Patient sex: M
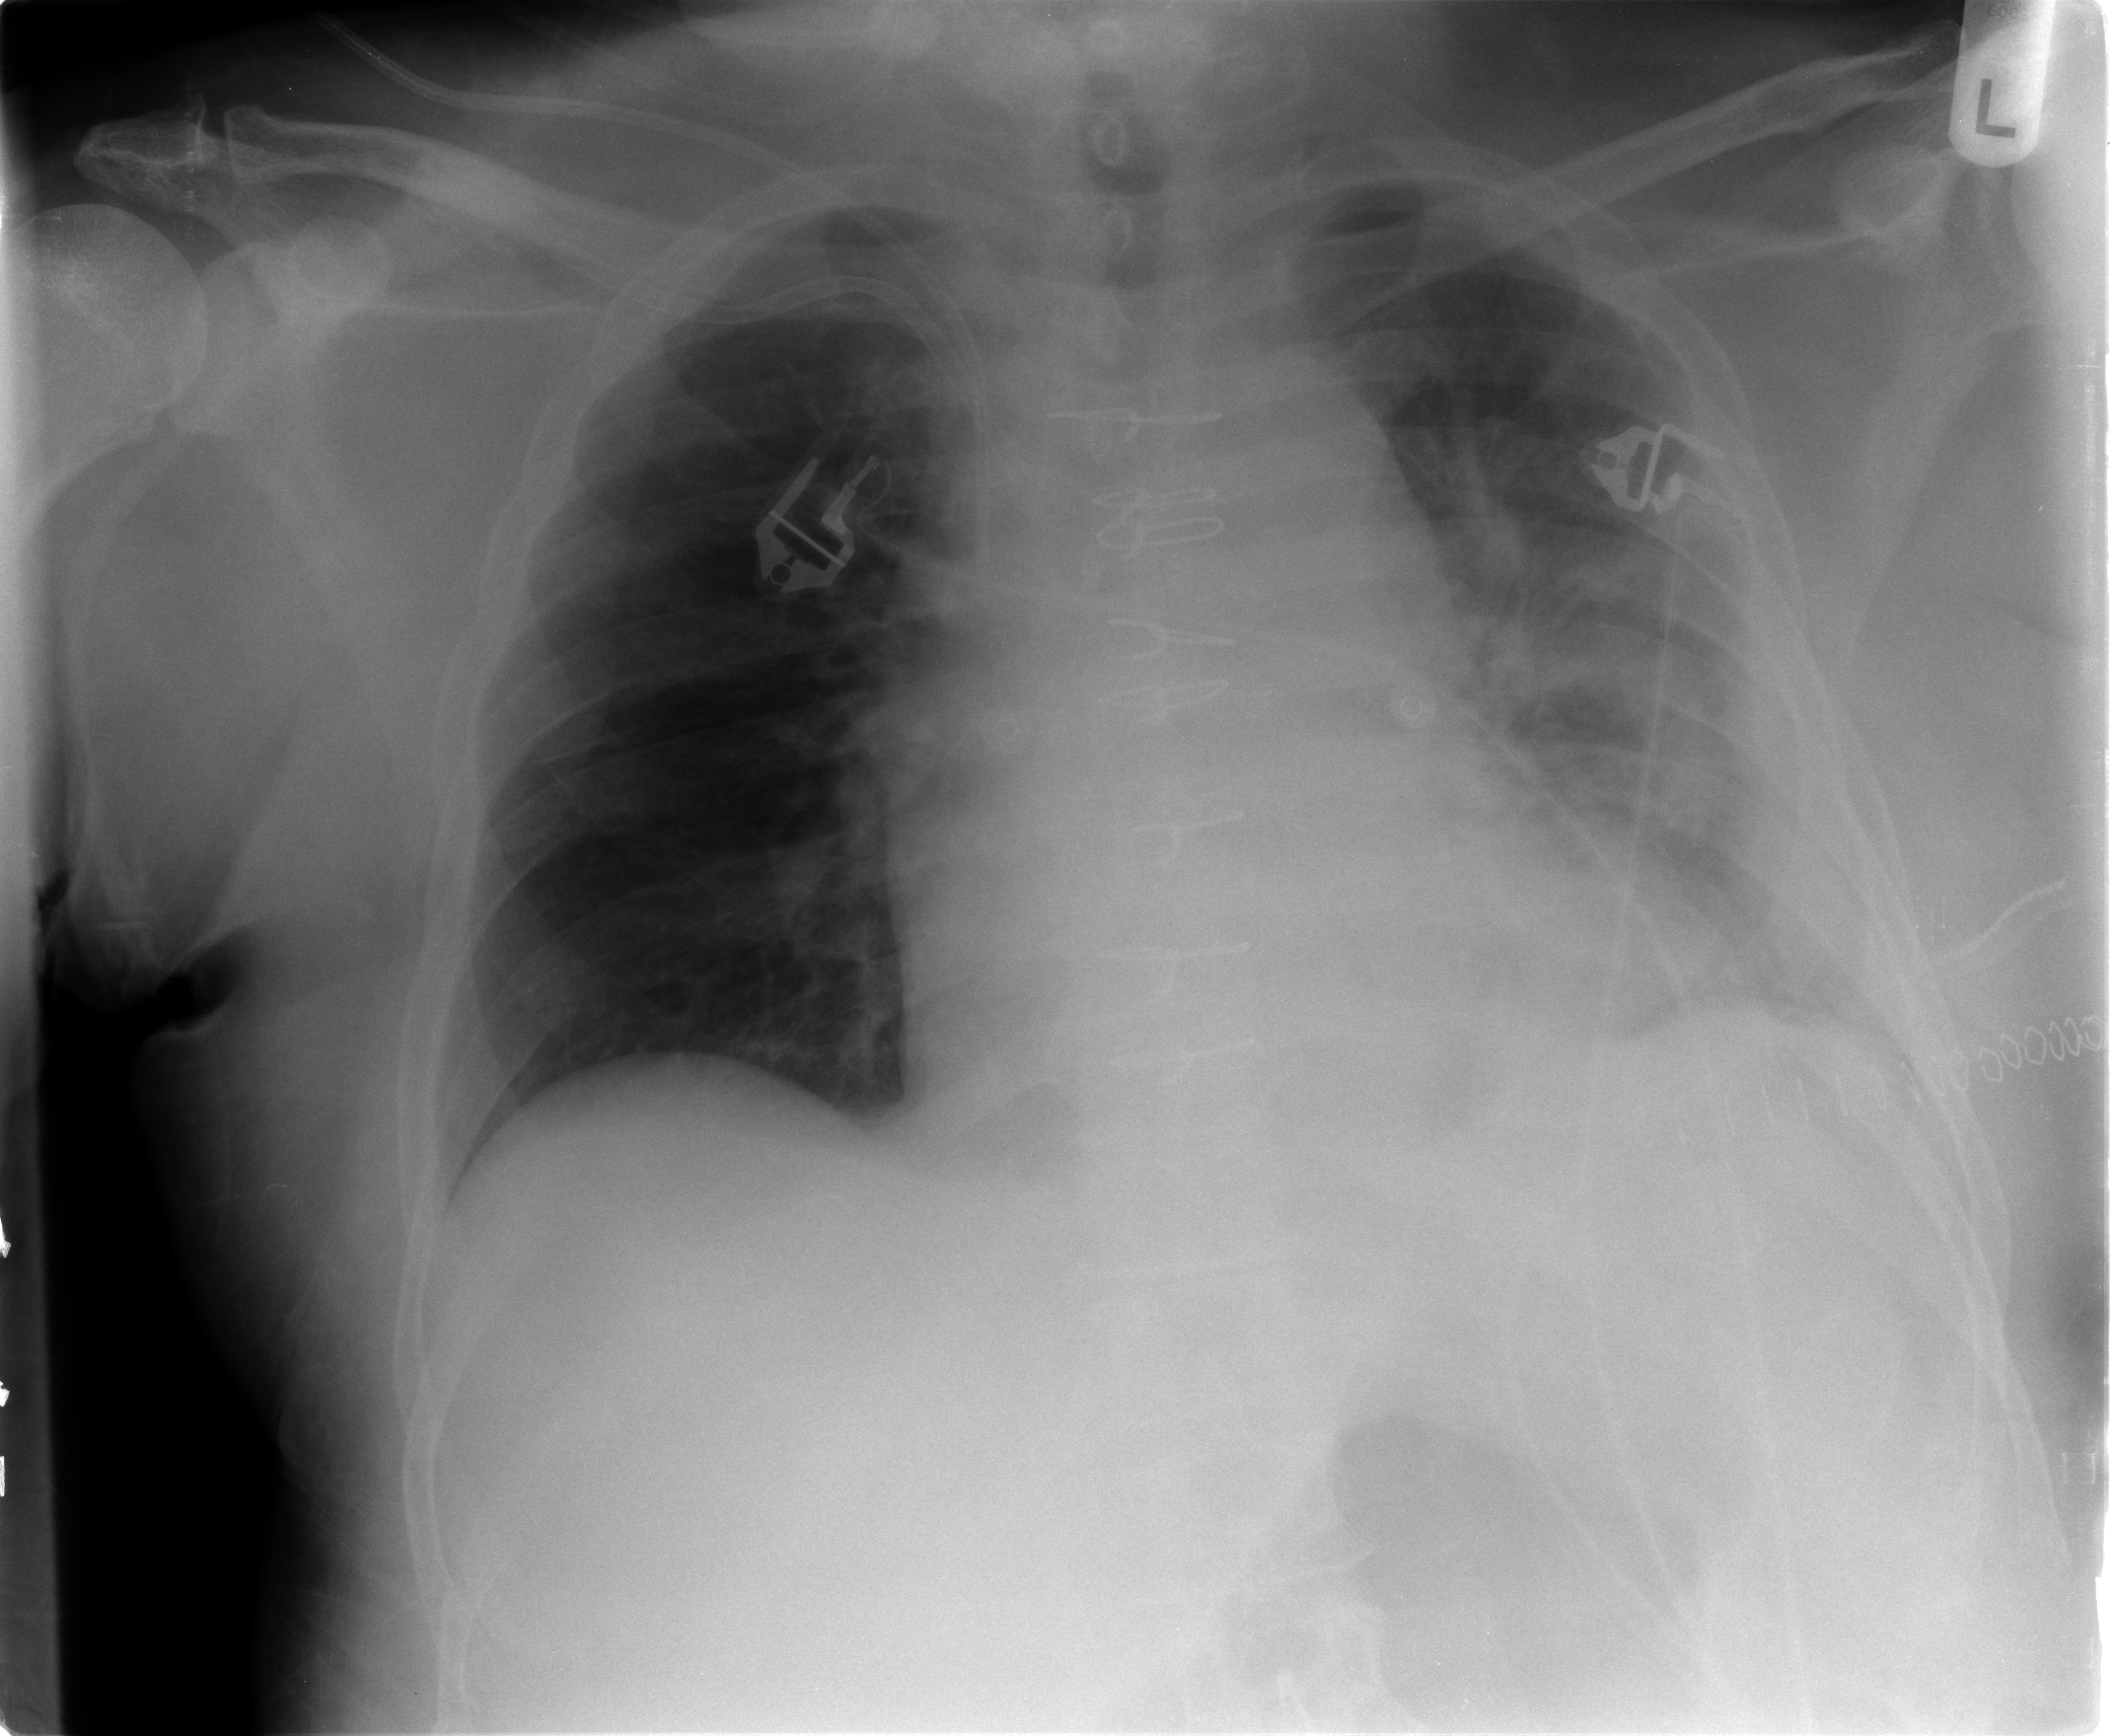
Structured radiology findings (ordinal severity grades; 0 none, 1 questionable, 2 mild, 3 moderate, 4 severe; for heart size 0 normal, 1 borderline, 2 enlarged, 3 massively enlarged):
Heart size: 0
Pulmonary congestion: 2
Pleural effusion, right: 0
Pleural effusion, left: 2
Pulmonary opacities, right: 0
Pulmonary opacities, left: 0
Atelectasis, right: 0
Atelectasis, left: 0